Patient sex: F
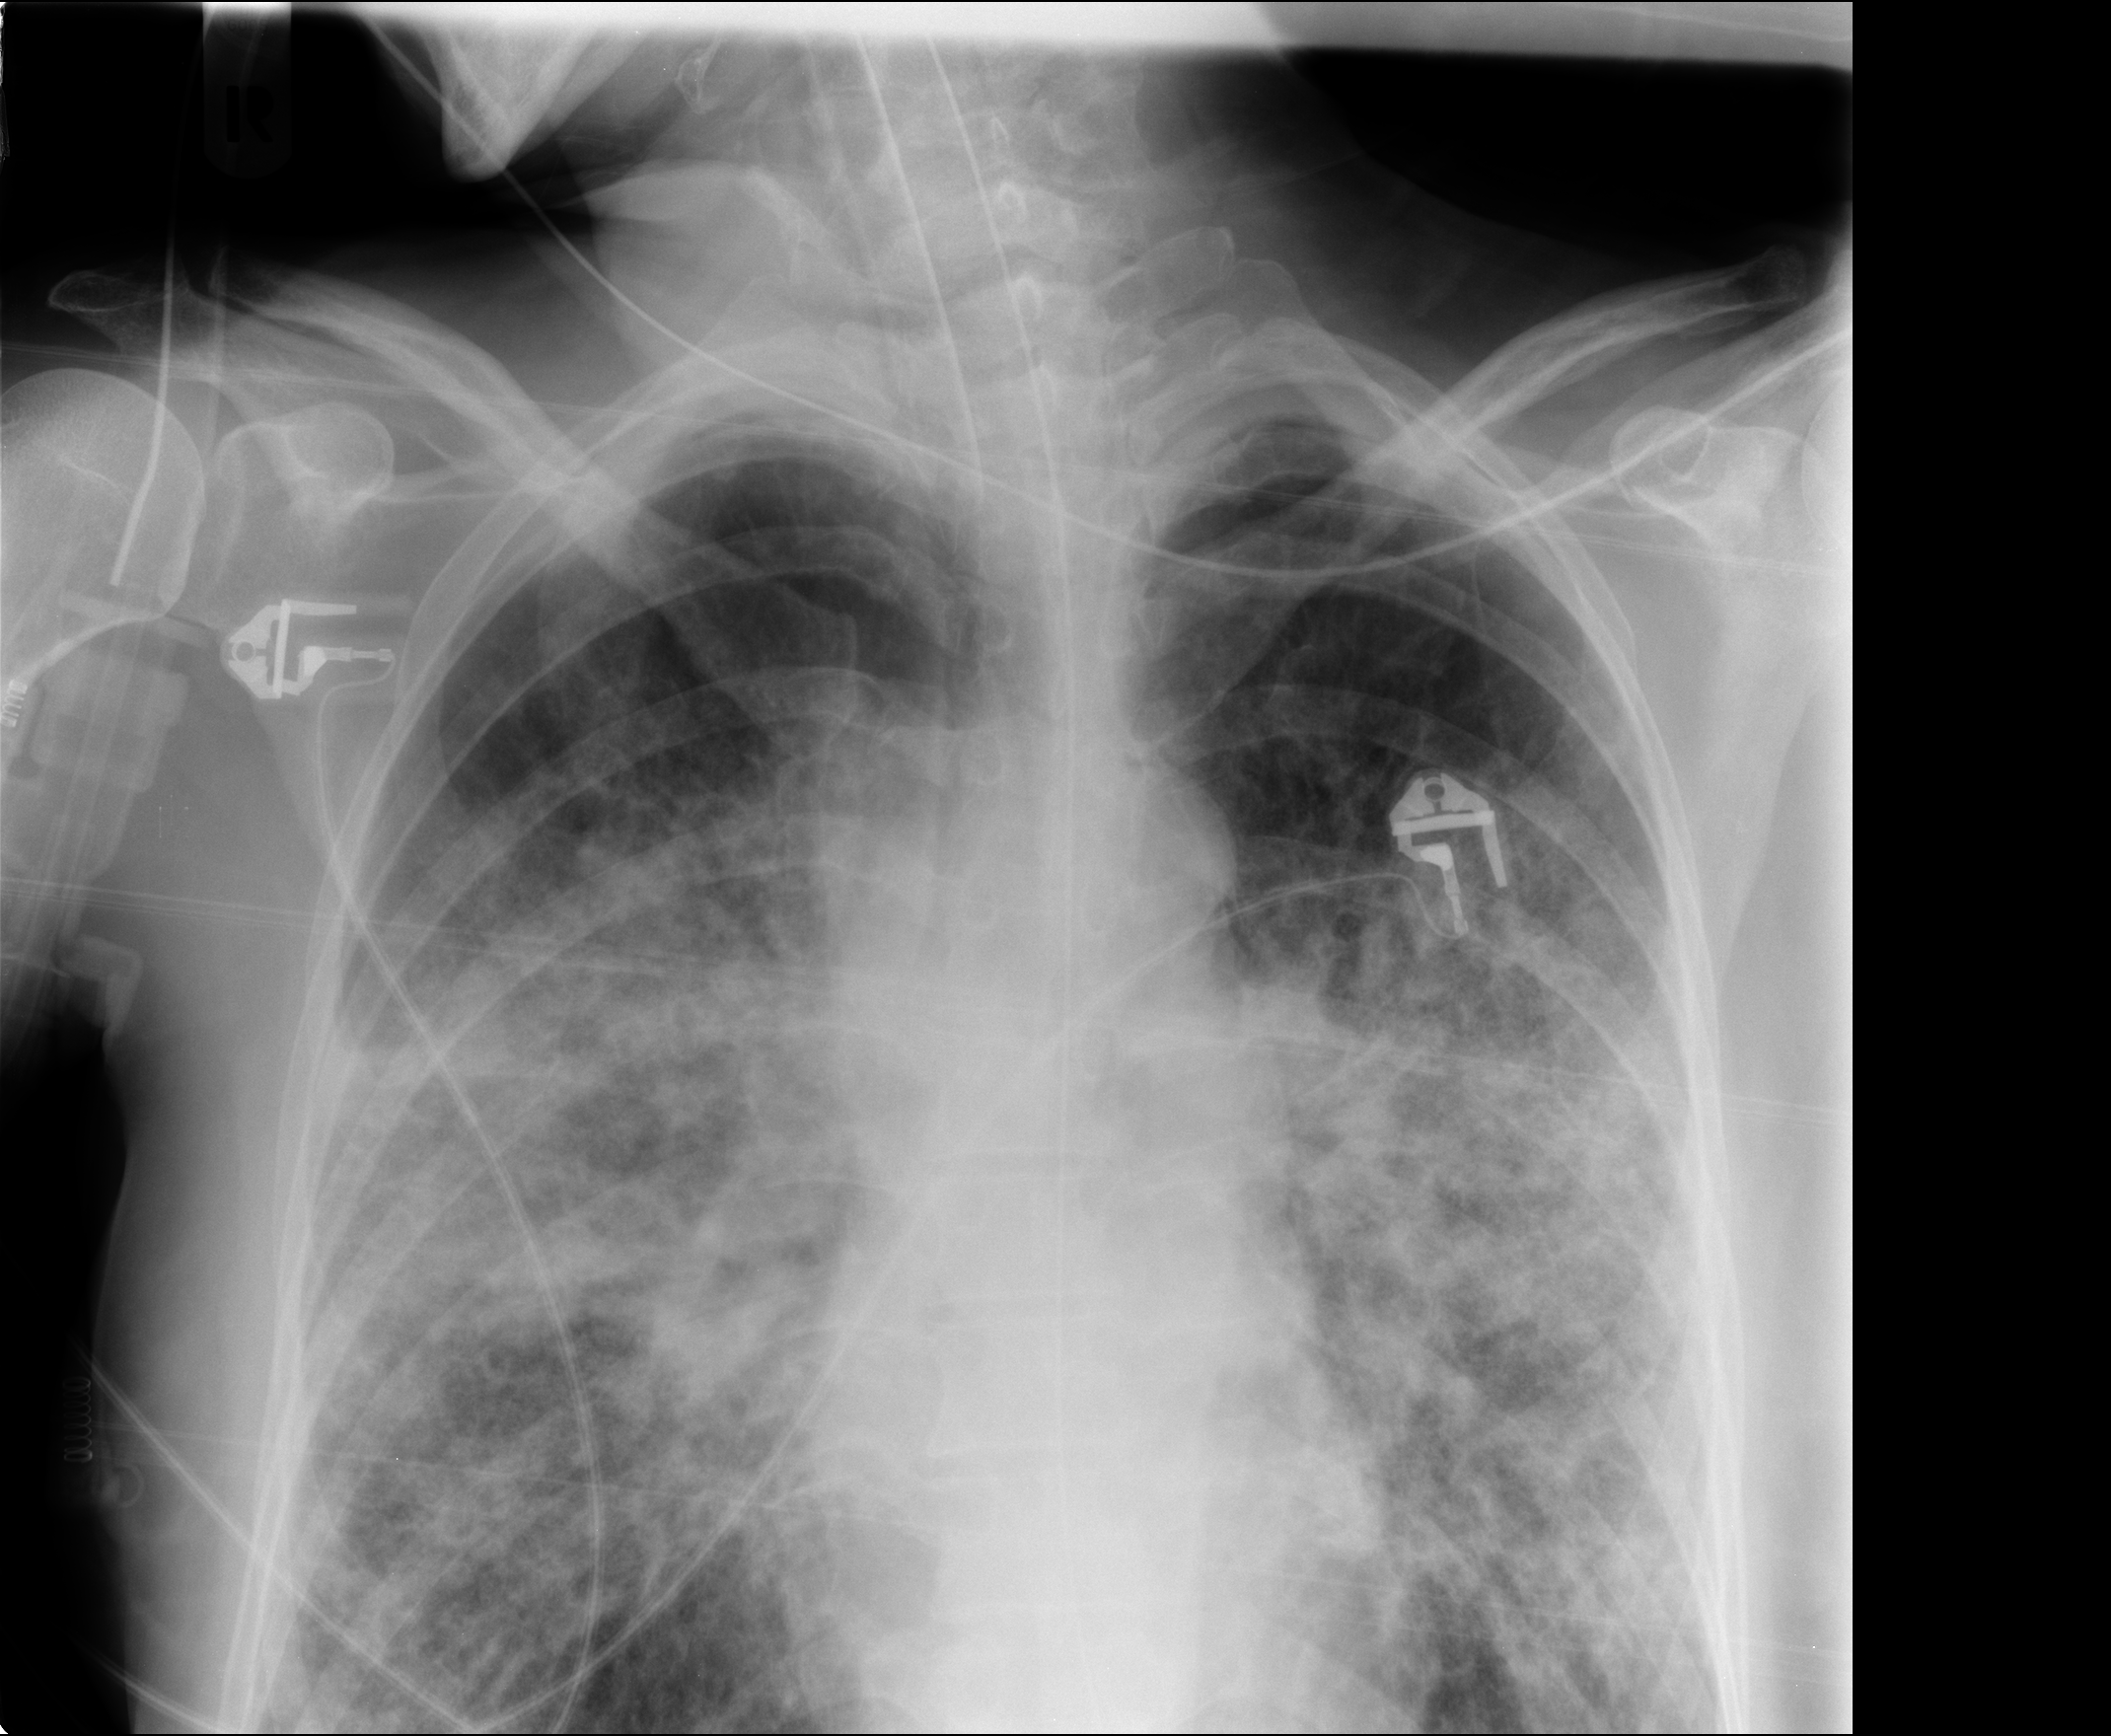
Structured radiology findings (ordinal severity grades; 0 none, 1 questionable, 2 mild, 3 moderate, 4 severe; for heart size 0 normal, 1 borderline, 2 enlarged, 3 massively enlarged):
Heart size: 0
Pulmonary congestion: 2
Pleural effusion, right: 0
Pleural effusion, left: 0
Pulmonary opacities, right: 3
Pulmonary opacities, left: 3
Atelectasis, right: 3
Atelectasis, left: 3